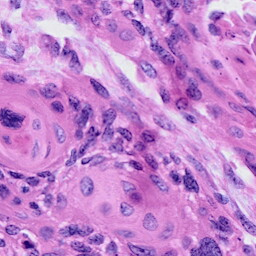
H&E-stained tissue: Cervix